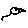
Label: bird